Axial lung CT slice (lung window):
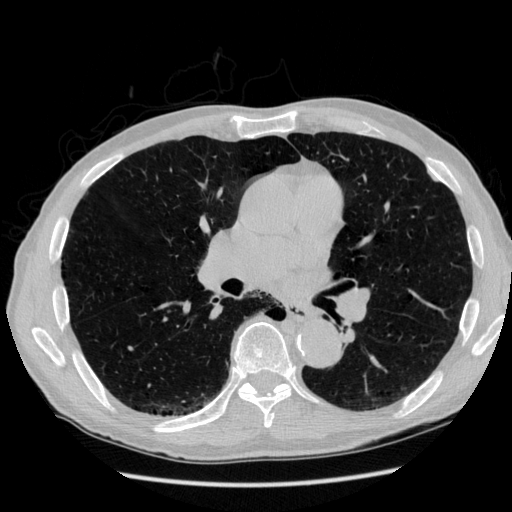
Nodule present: no